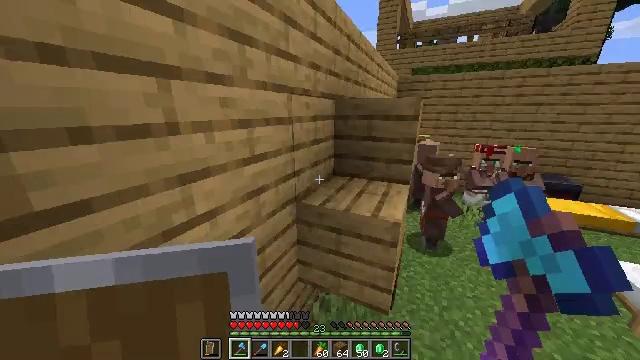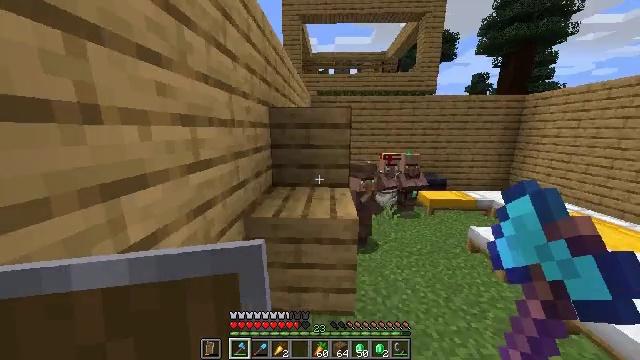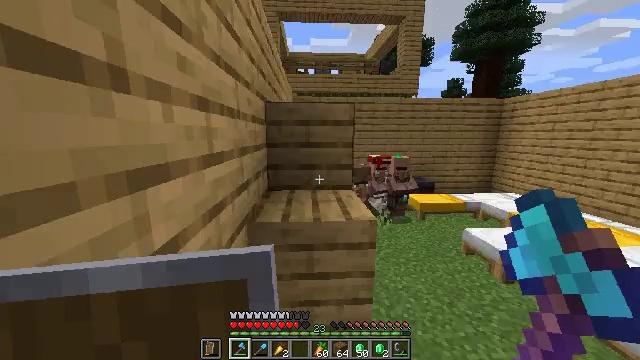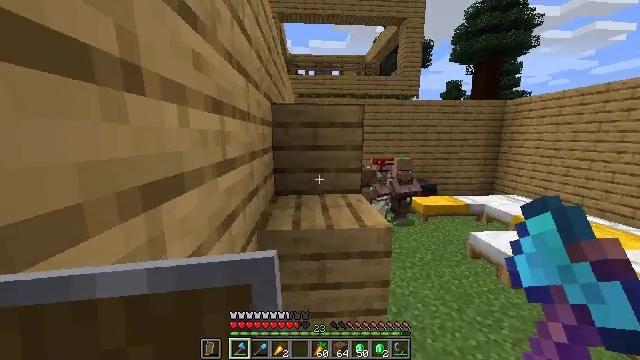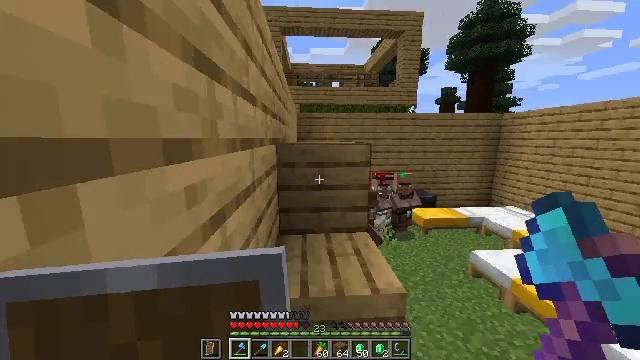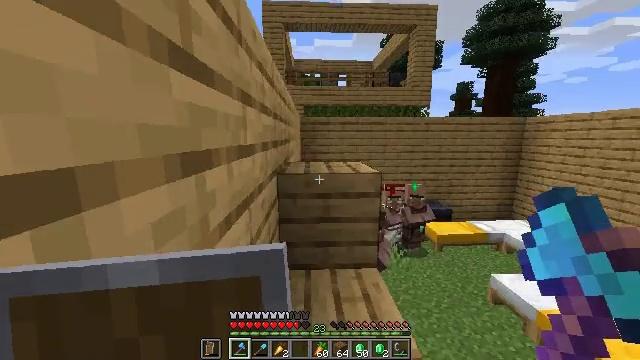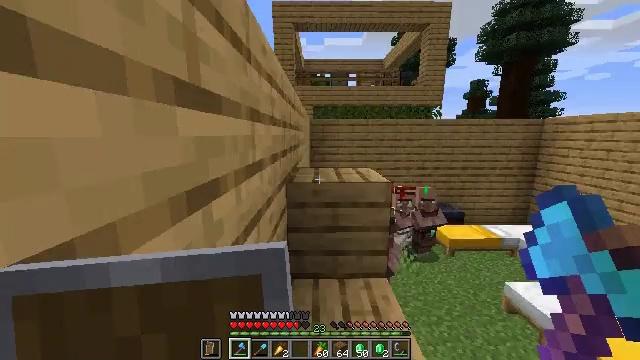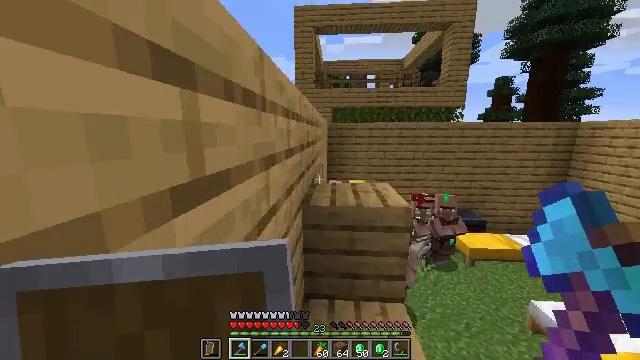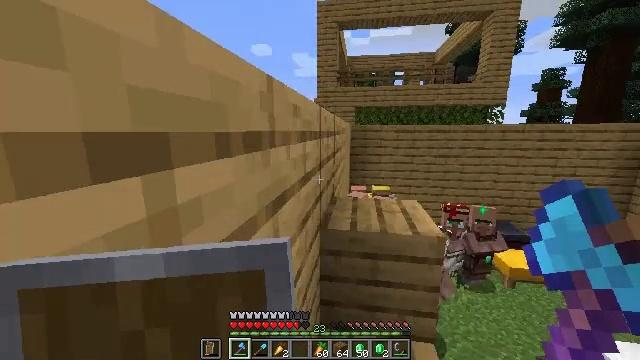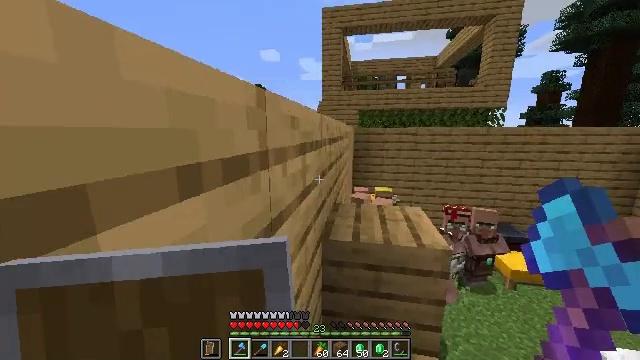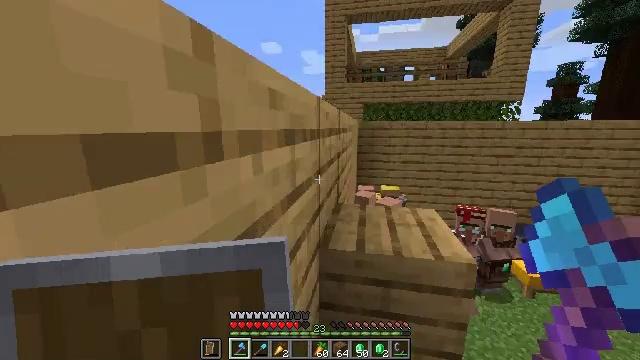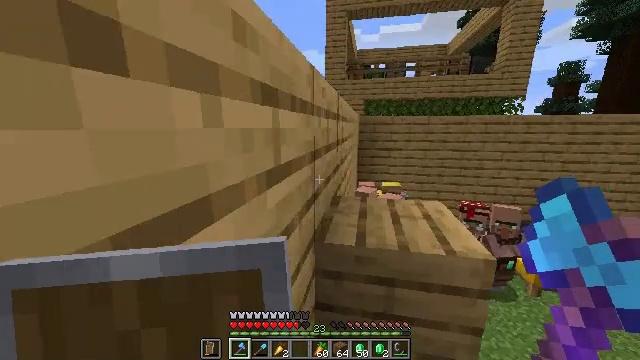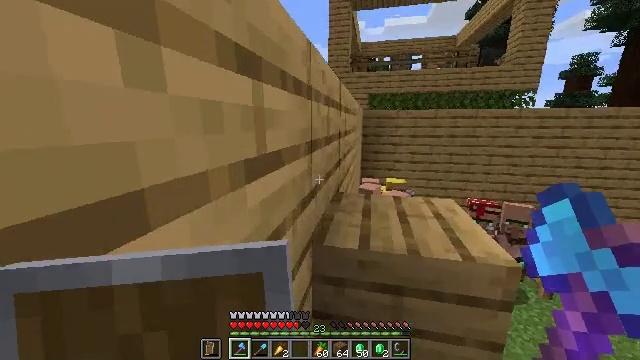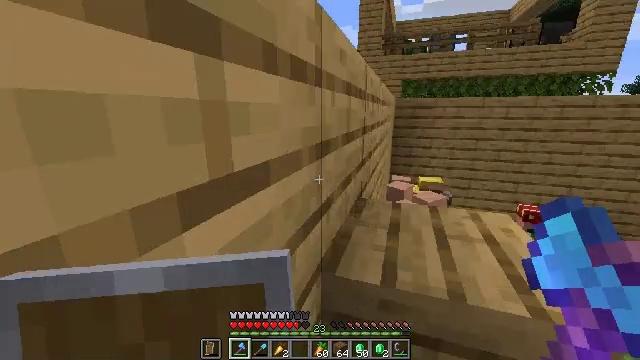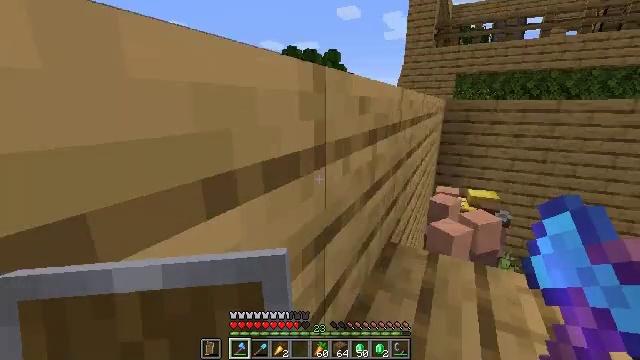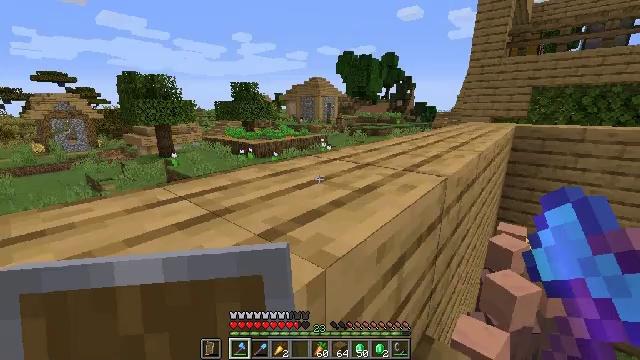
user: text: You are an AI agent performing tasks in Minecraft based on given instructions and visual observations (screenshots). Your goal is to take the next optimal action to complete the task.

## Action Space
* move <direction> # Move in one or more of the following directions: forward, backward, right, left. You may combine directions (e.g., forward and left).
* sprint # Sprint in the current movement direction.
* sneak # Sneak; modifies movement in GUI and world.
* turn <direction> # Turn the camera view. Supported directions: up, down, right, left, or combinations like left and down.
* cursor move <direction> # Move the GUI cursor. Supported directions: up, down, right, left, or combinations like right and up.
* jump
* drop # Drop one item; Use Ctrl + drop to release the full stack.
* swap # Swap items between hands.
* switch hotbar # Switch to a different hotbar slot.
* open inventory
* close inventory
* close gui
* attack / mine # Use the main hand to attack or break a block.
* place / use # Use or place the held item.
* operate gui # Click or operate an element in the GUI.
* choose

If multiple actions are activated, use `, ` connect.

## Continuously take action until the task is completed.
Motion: motion action
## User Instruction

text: Remove an iron shovel from the inventory.
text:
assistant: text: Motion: move forward and move left, sprint, turn right and up
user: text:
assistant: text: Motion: move forward, sprint, turn right and up
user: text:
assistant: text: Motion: move forward, sprint
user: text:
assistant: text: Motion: move forward, sprint, jump
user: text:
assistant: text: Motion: move forward, sprint, turn left, jump
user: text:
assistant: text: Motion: move forward, sprint, turn left, jump
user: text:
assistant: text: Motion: move forward, sprint, turn left, jump
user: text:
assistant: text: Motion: move forward, sprint, turn left, jump
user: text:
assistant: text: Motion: move forward, sprint, turn left, jump
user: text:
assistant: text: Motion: move forward, sprint, jump
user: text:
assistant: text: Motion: move forward, sprint, jump
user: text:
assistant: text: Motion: move forward, sprint, jump
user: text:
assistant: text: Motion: move forward, sprint, turn left and down, jump
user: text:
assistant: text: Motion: move forward, sprint, turn left and down, jump
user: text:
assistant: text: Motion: move forward, sprint, turn left, jump
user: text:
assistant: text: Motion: move forward, sprint, turn left, jump
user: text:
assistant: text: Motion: move forward, sprint, turn left, jump
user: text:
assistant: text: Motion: move forward, sprint, turn left, jump
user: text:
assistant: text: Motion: move forward, sprint, turn left, jump
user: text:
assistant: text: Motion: move forward, sprint, turn left, jump
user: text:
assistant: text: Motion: move forward, sprint, turn left, jump
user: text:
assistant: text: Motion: move forward, sprint, turn left, jump
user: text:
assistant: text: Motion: move forward, sprint, turn left and down, jump
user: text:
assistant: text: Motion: move forward, sprint, turn left and down, jump
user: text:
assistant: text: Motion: move forward, sprint, turn left, jump
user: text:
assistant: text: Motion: move forward, sprint, turn left, jump
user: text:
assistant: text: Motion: move forward, sprint, turn left, jump
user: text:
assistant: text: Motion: move forward, sprint, turn left
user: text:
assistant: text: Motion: move forward, sprint, turn left
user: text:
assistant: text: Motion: move forward, sprint, turn left